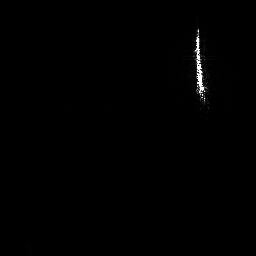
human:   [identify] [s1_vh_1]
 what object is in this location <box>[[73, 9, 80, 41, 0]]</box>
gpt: <ref>1 medium ship at the top right</ref>